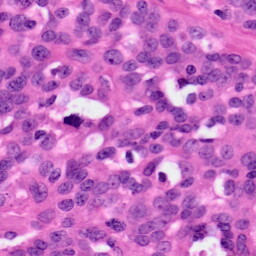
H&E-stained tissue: Ovarian